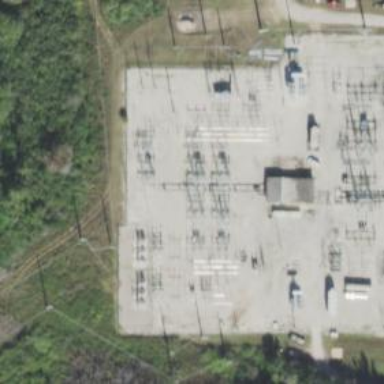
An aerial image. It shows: Switch used for power control.